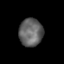
Tissue: lung
Cell type: Myeloid cells
Senescence score: 0.2329
Nuclear area (px): 650
Mean DAPI intensity: 99.622